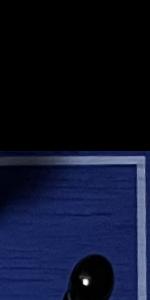
Label: Empty